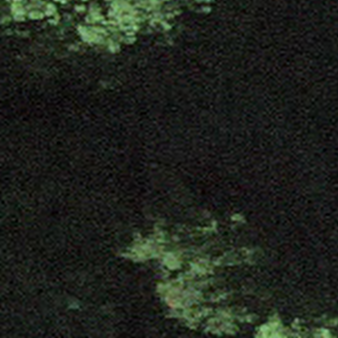
Label: other